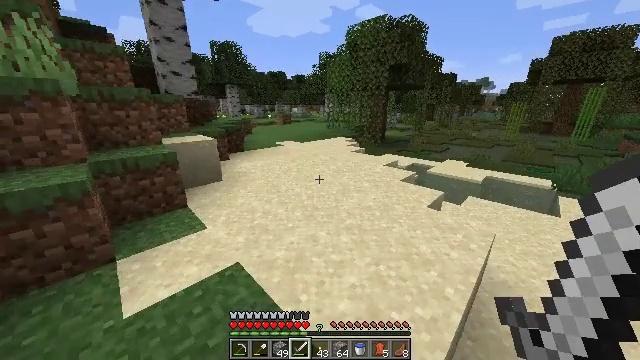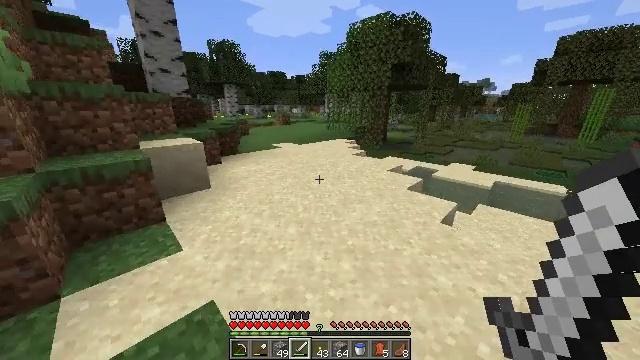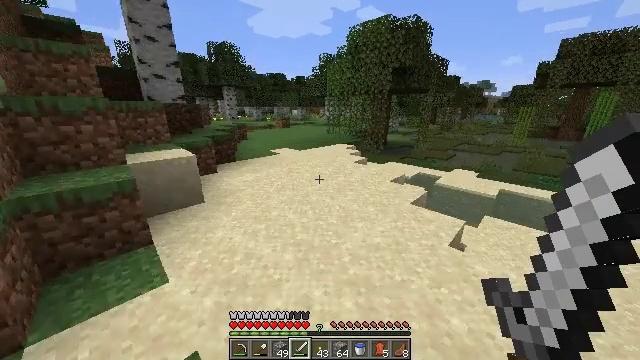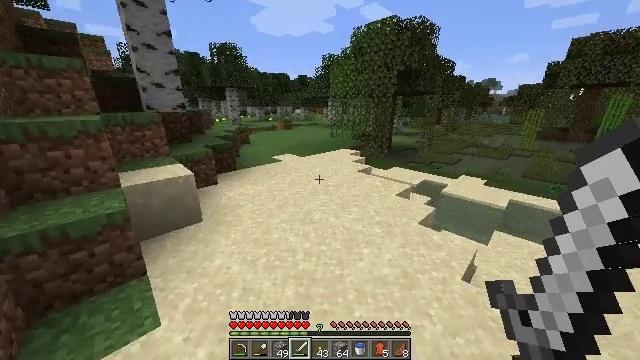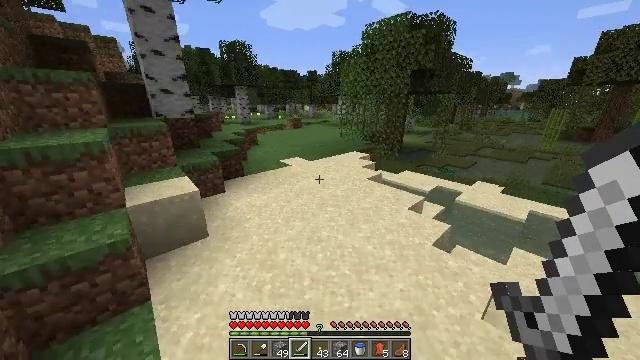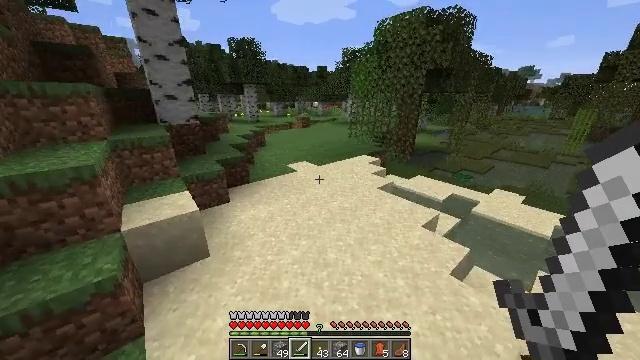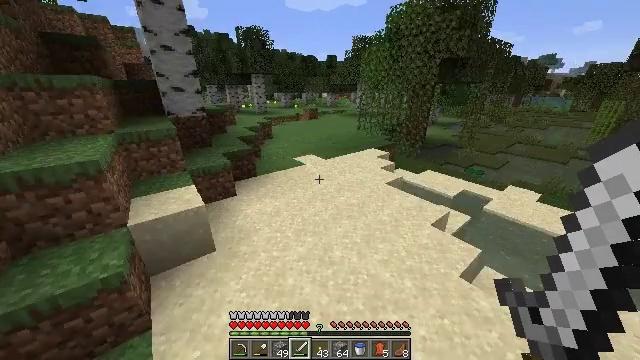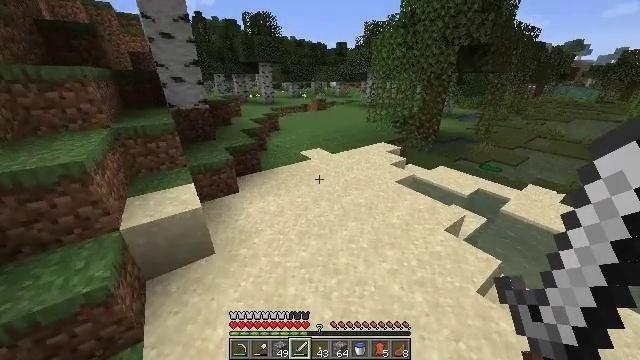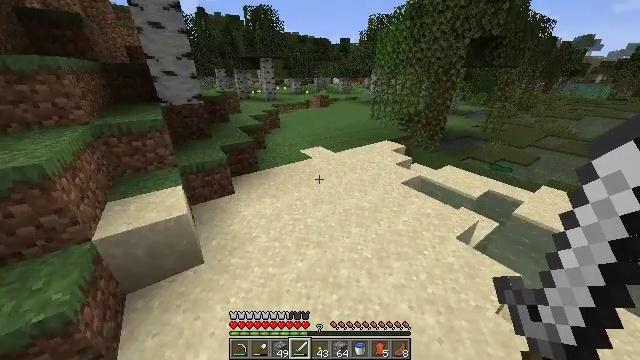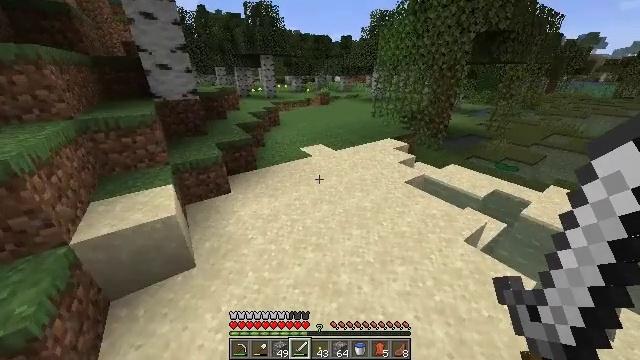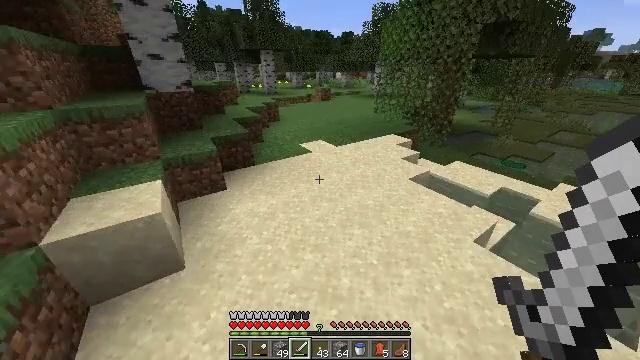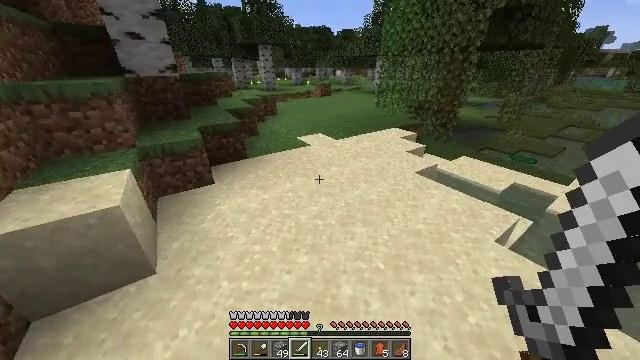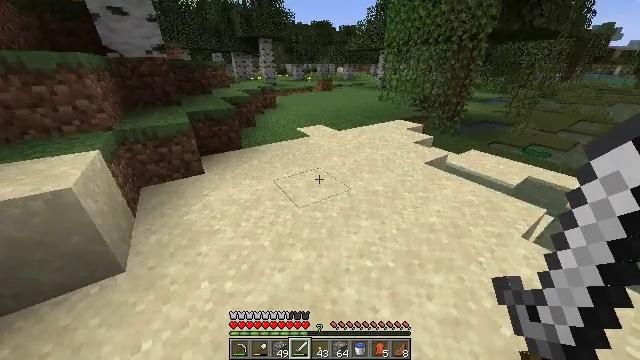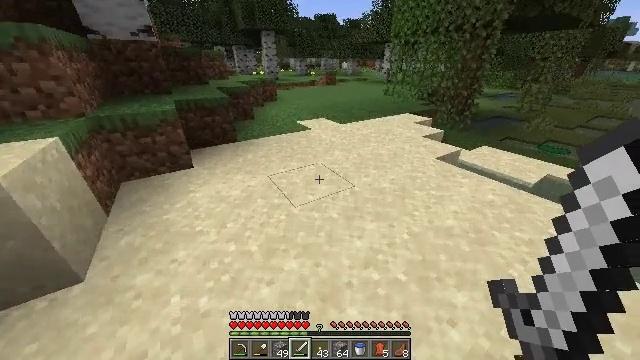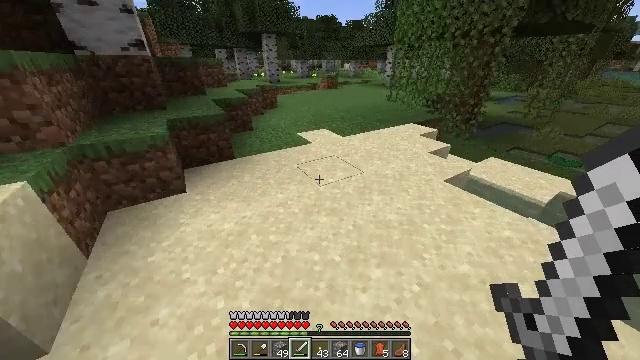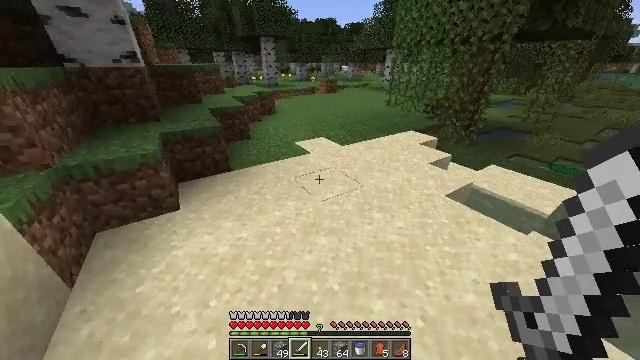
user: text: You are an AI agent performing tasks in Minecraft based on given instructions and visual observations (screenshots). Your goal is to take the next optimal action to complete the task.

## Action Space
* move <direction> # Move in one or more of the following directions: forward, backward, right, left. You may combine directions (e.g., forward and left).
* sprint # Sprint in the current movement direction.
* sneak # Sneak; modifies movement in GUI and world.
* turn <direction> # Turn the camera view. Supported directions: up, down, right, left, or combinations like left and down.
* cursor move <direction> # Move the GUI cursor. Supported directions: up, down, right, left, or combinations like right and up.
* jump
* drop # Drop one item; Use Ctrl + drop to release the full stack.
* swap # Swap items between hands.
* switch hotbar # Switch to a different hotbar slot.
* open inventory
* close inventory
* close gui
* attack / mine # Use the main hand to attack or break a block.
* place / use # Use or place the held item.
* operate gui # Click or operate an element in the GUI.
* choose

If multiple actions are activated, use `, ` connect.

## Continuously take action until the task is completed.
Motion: motion action
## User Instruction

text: Collect sugar cane near water sources.
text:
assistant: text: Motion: move forward, sprint
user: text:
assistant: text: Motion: move forward, sprint, jump
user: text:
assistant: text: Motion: move forward, sprint, jump
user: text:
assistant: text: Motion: move forward, sprint, turn left and down, jump
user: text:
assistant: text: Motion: move forward, sprint, turn left and down, jump
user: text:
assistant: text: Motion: move forward, sprint, turn left and down, jump
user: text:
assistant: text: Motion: move forward, sprint, turn left and down, jump
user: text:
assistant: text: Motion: move forward, sprint, jump
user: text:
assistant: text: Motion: move forward, sprint, jump
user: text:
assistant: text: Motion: move forward, sprint, jump
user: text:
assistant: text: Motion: move forward, sprint, jump
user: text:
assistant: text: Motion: move forward, sprint, jump
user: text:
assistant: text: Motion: move forward, sprint, jump
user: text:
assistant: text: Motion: move forward, sprint, jump
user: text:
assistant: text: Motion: move forward, sprint, jump
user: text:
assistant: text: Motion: move forward, sprint, jump
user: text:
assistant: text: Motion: move forward, sprint, jump
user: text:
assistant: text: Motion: move forward, sprint, jump
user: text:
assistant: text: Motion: move forward, sprint, jump
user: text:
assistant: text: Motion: move forward, sprint, jump
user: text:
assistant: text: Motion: move forward, sprint, jump
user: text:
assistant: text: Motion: move forward, sprint, turn left, jump
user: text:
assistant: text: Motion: move forward, sprint, jump
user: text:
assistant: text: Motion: move forward, sprint, jump
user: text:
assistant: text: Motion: move forward, sprint, jump
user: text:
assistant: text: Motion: move forward, sprint, jump
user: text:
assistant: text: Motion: move forward, sprint, jump
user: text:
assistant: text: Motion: move forward, sprint, jump
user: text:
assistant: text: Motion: move forward, sprint, jump
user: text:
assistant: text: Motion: move forward, sprint, jump